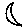
Label: moon